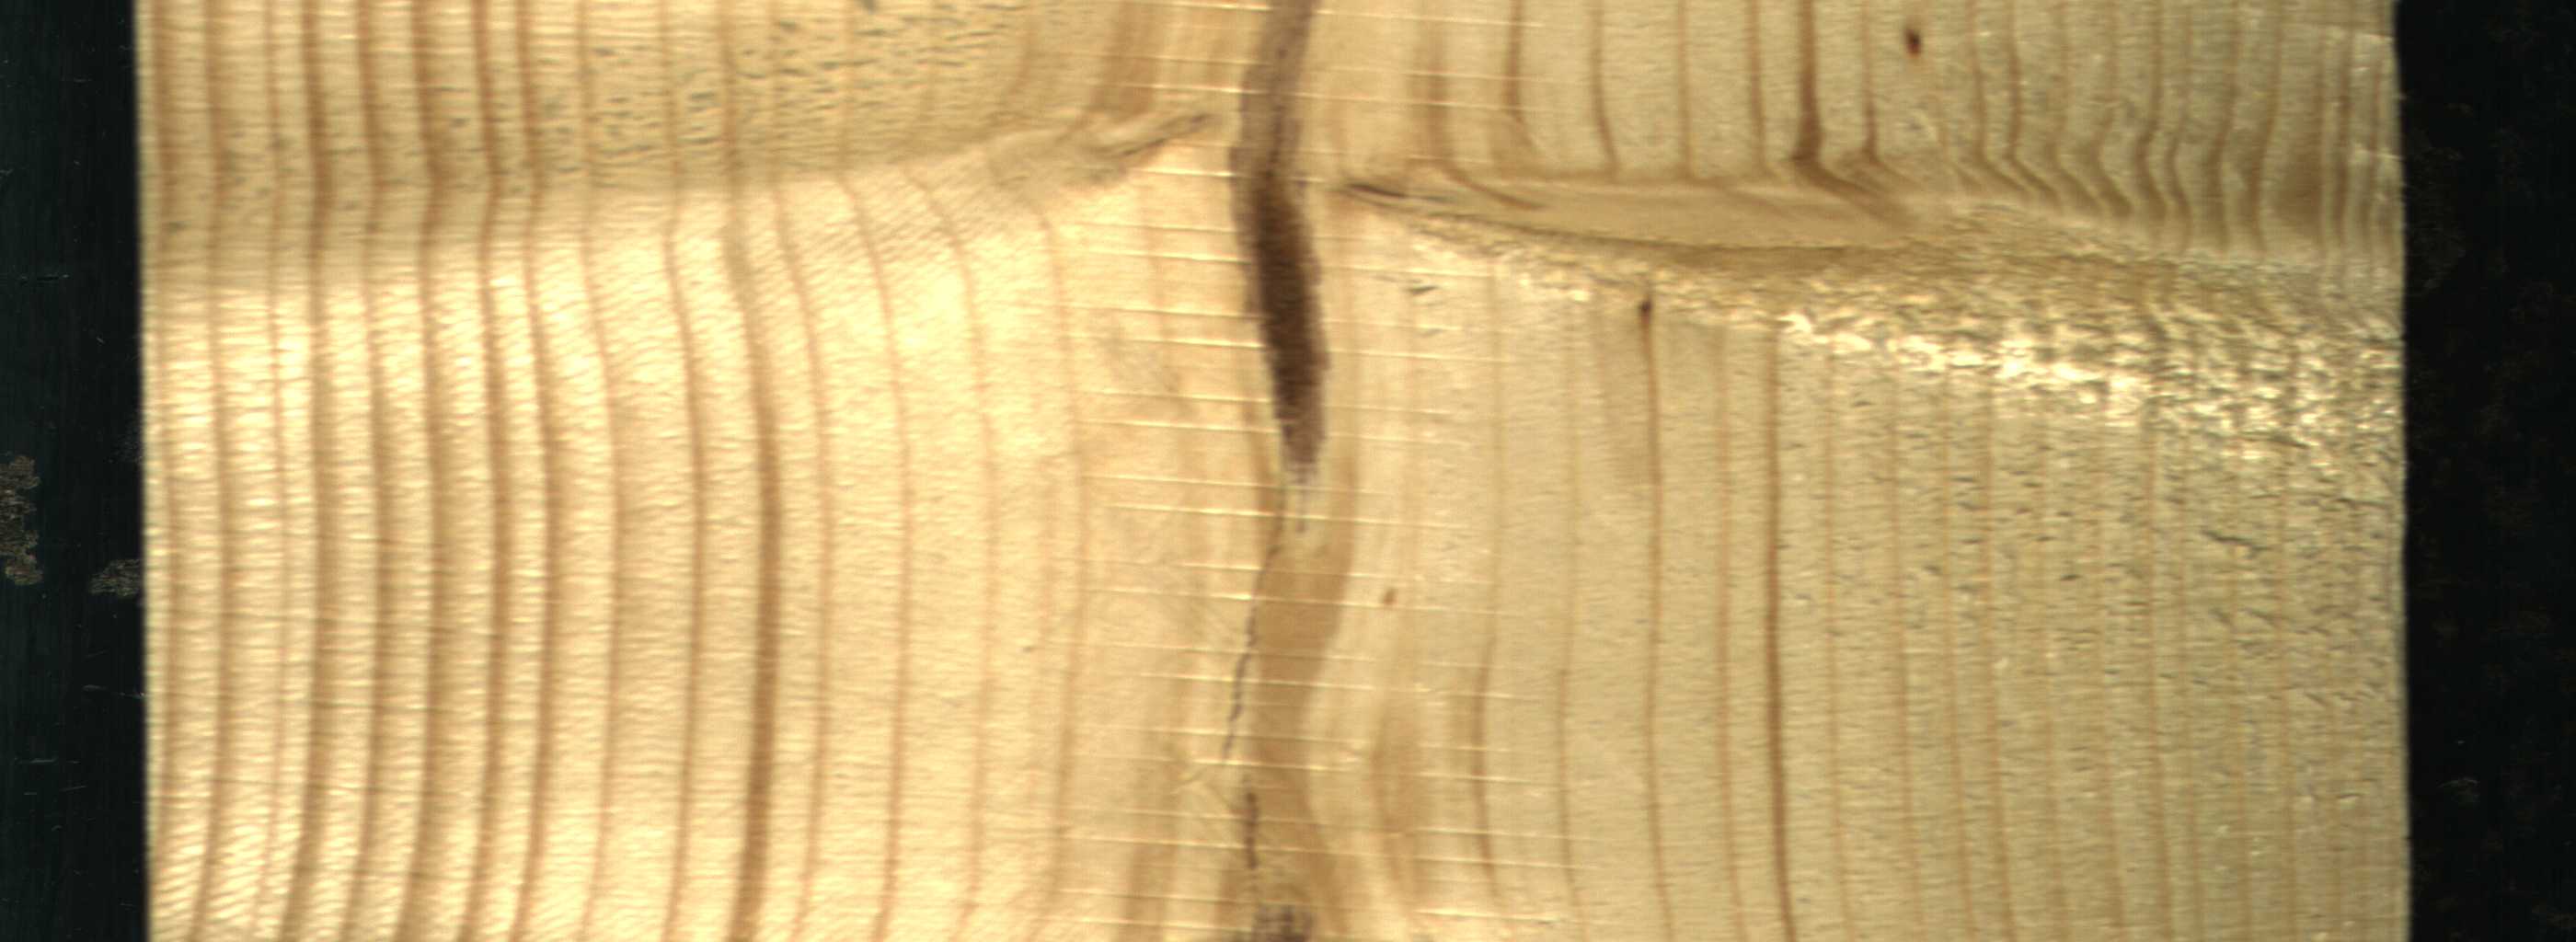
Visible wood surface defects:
Marrow
Crack
Crack
Live_Knot